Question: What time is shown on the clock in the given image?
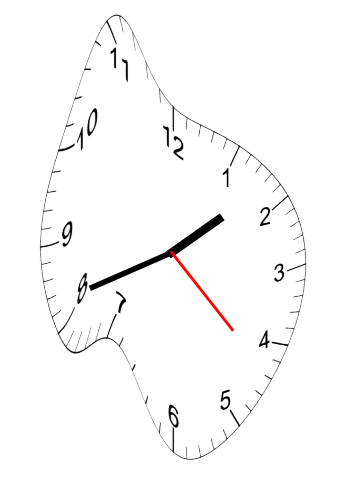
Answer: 01:41:22